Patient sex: M
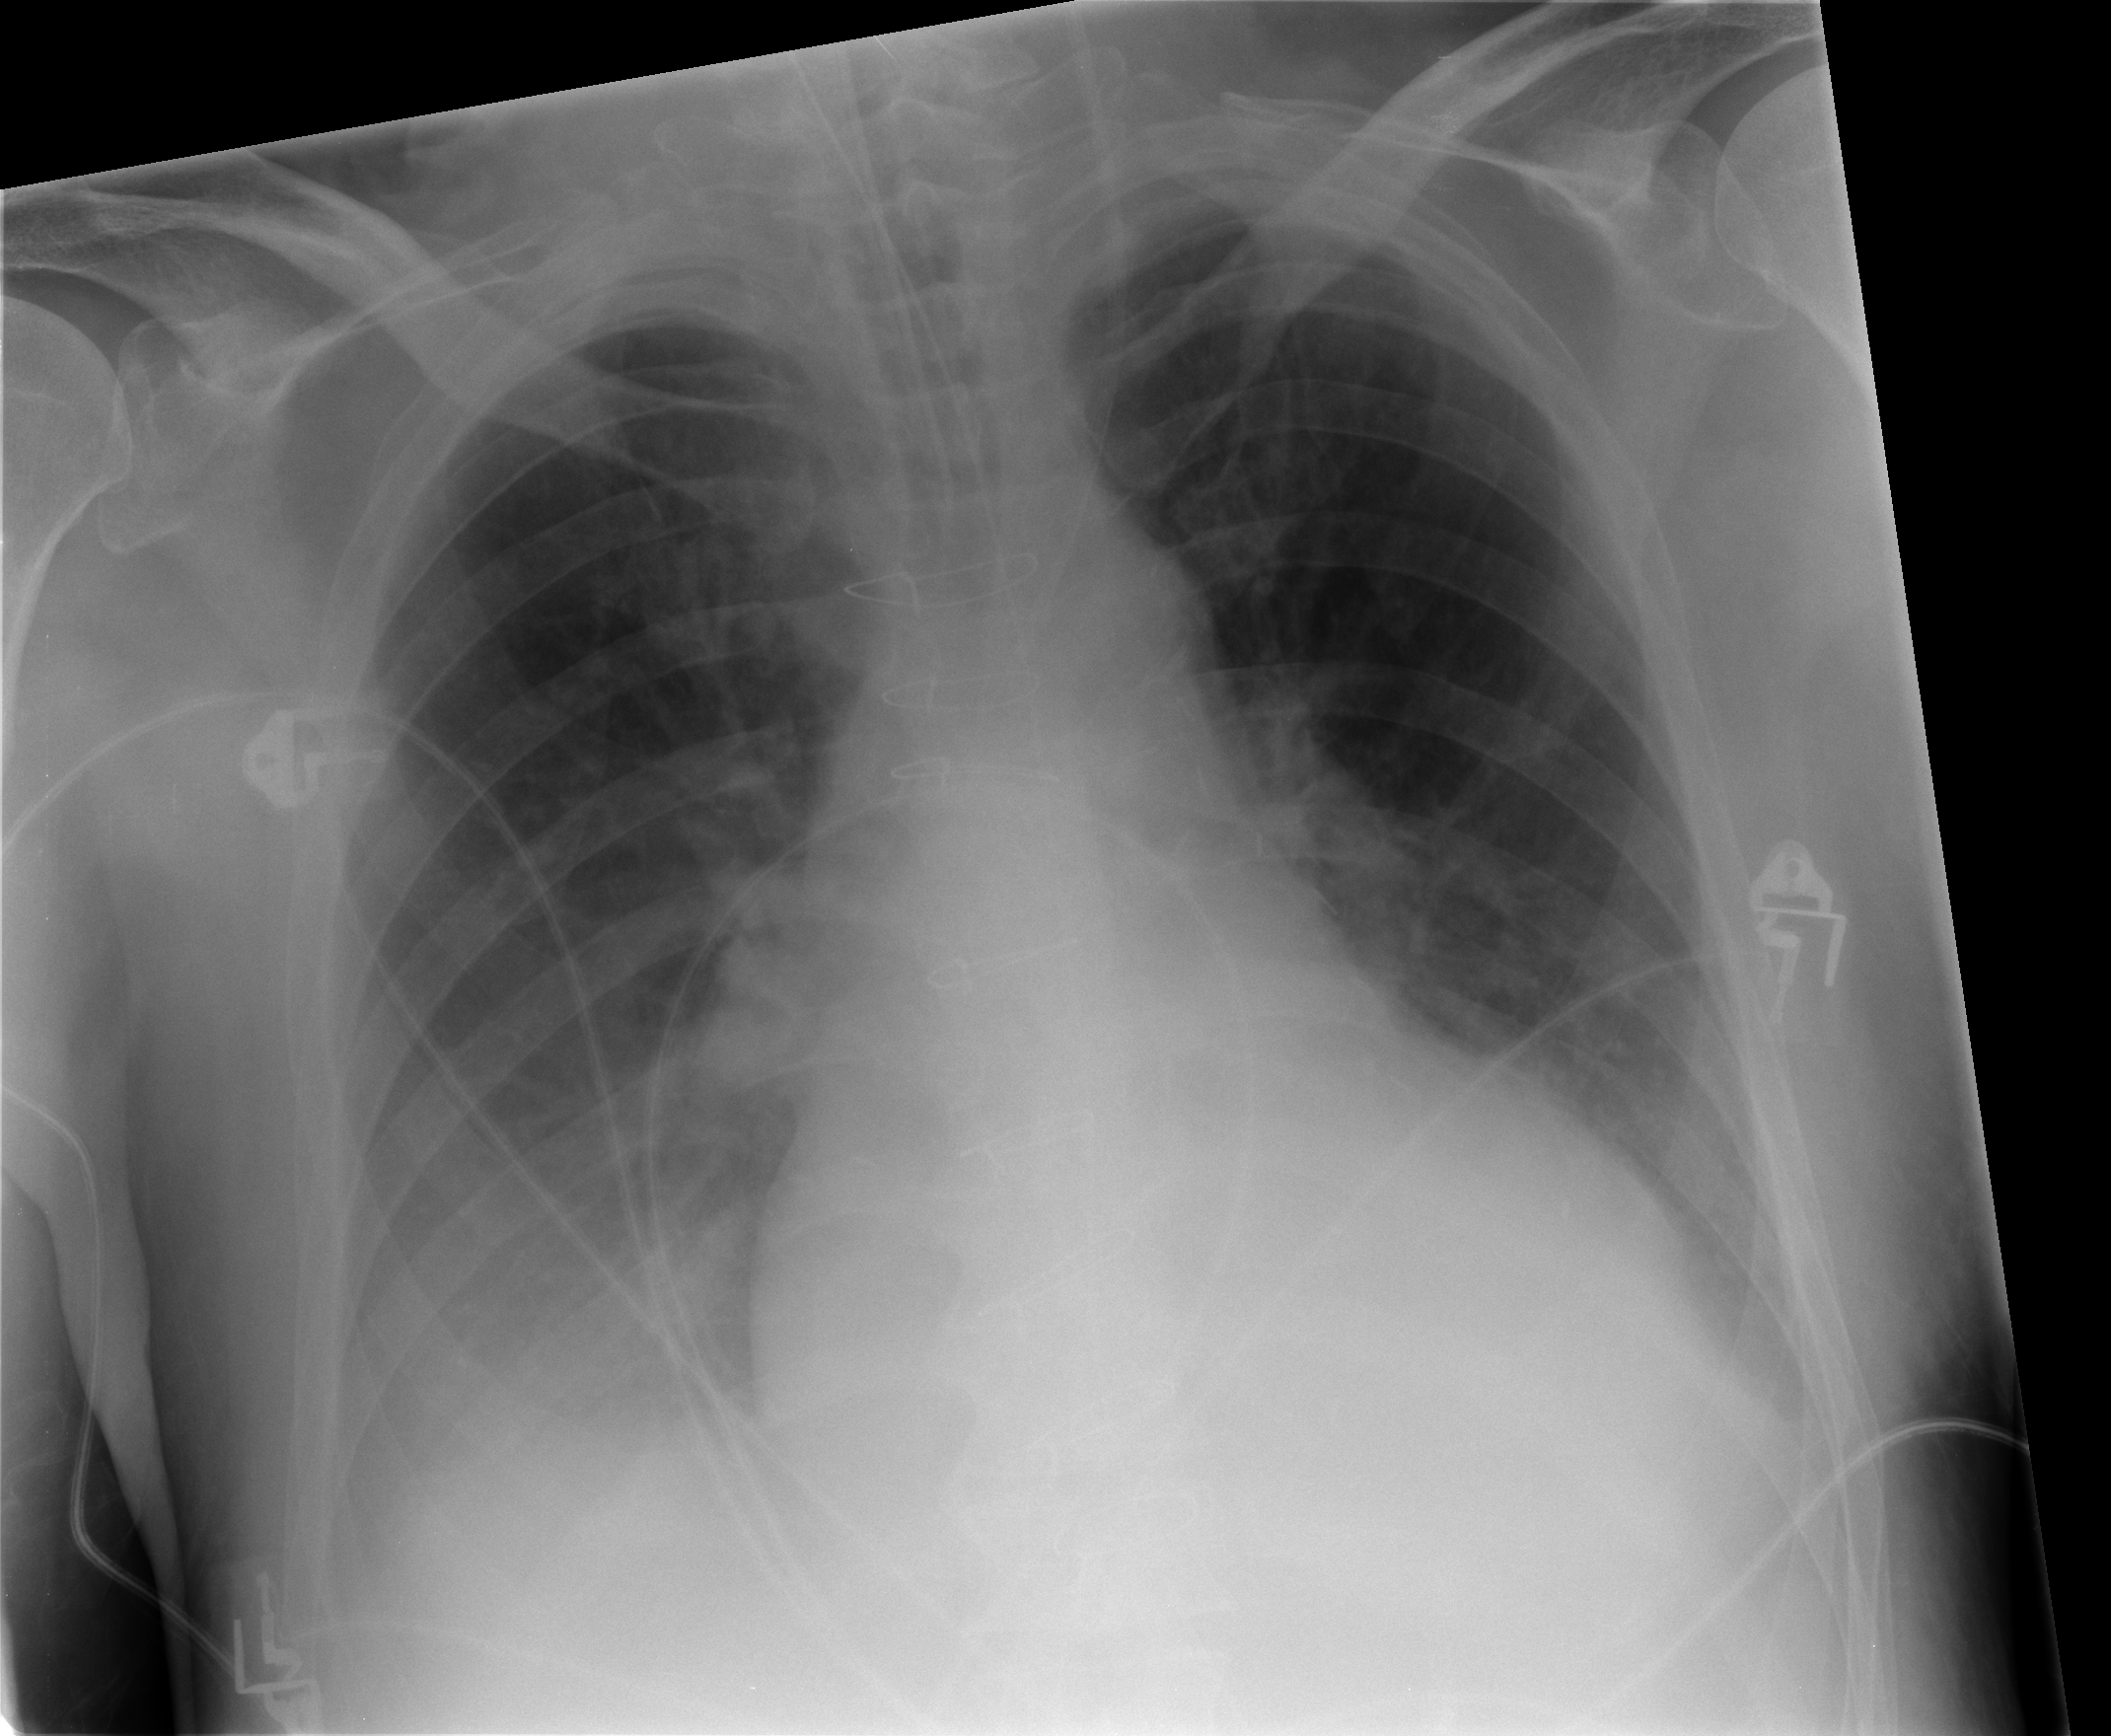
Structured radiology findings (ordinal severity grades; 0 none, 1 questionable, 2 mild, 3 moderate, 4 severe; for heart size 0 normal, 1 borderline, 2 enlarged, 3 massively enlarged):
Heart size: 2
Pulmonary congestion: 3
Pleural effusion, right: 3
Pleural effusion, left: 2
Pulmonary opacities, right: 2
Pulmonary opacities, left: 1
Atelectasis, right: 2
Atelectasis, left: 2